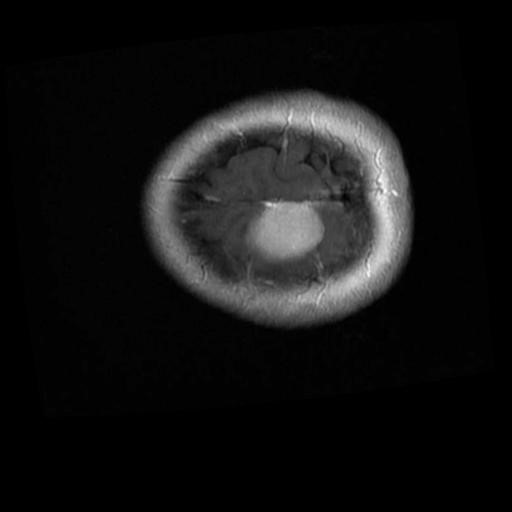
Label: brain_menin